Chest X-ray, PA view. Patient: 73 years old, sex F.
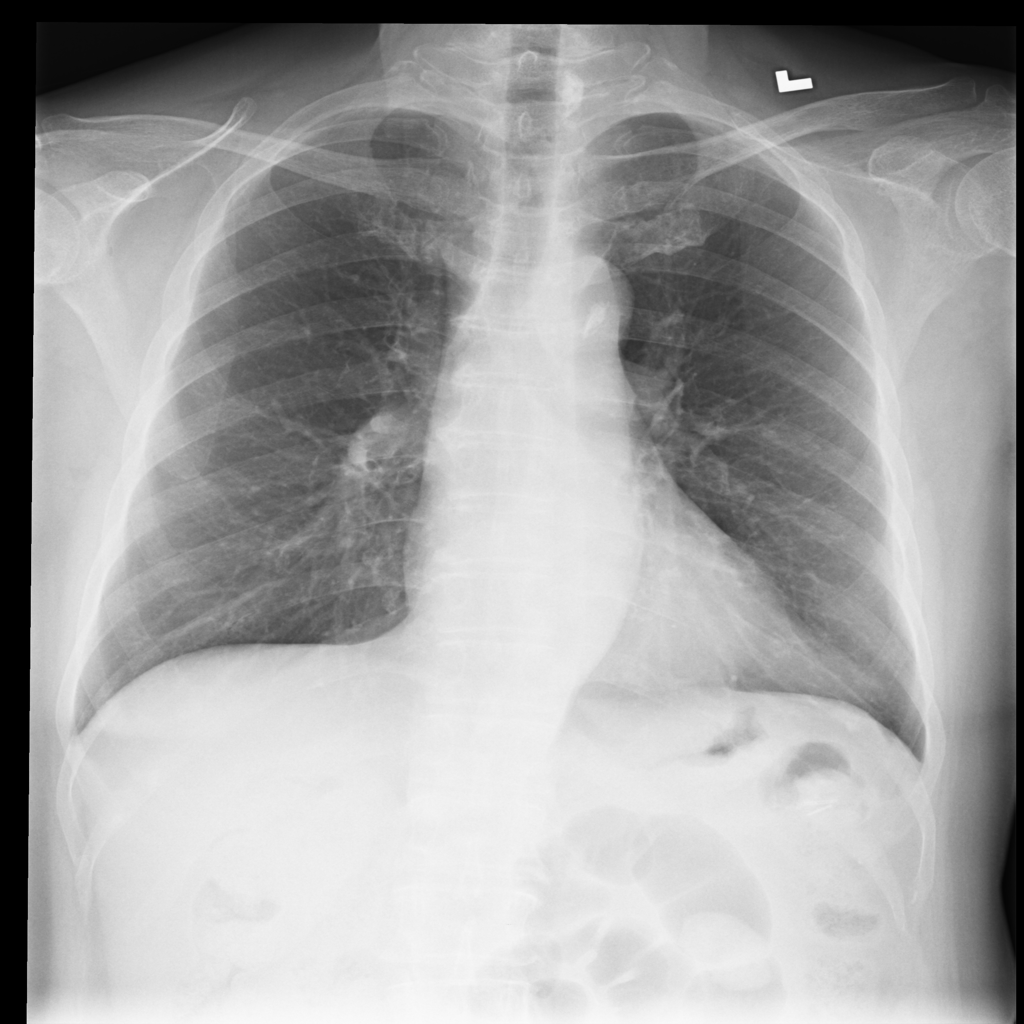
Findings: No Finding